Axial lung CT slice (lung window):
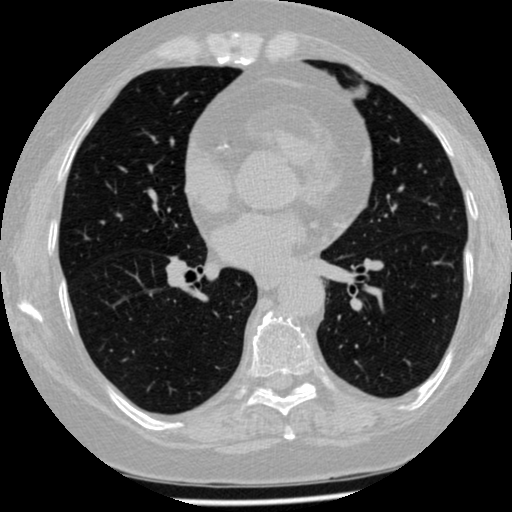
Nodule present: no